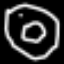
Label: donut